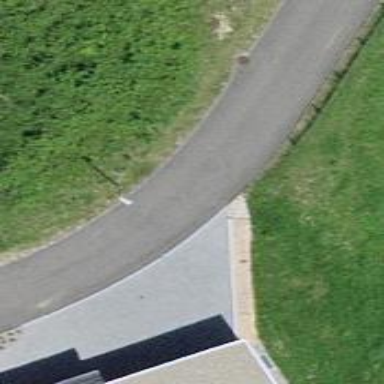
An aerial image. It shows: Residential road with asphalt surface and no sidewalks.